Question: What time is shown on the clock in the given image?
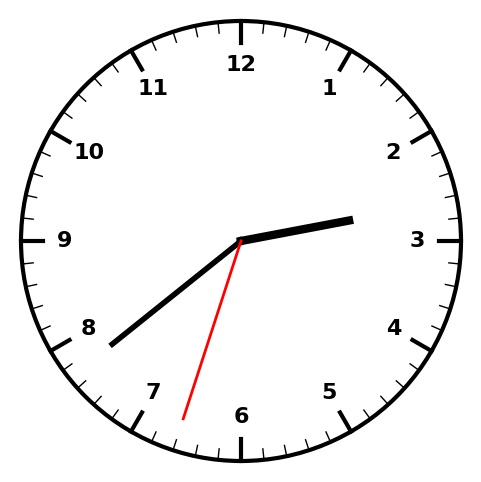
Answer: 02:38:33